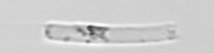
Label: Cerataulina_pelagica